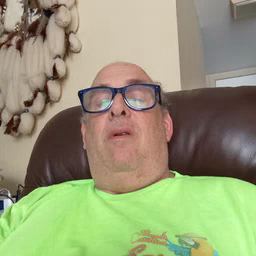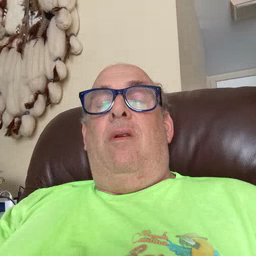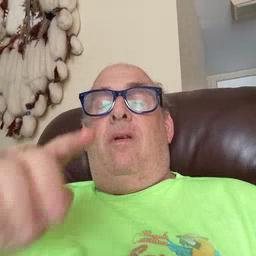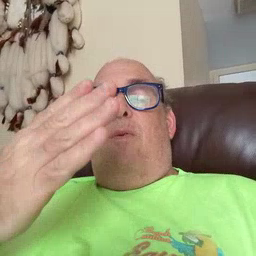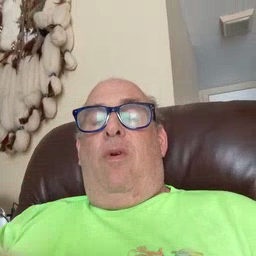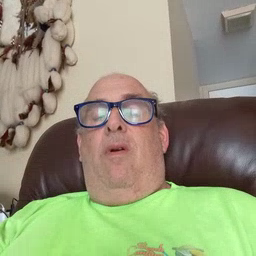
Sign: book